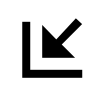
Cursor type: resize_sw
OS/theme: linux-notwaita
Variant: black